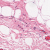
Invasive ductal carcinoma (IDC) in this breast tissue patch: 0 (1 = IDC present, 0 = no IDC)